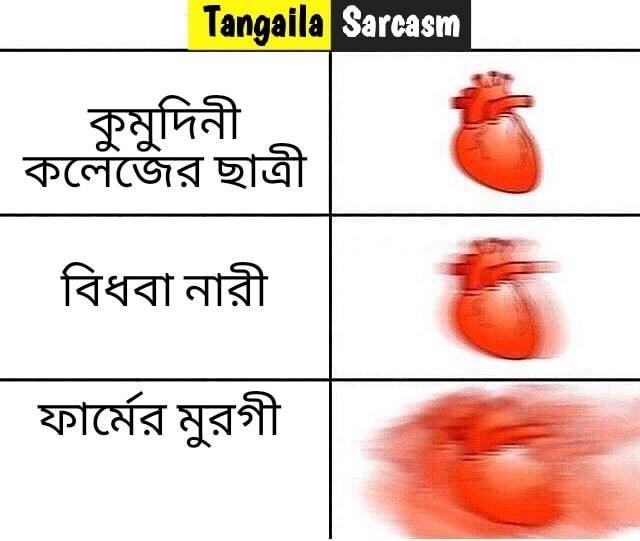
Caption: কুমুদিনী কলেজের ছাত্রী    বিধবা নারী    ফার্মের মুরগী
Label: hate